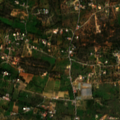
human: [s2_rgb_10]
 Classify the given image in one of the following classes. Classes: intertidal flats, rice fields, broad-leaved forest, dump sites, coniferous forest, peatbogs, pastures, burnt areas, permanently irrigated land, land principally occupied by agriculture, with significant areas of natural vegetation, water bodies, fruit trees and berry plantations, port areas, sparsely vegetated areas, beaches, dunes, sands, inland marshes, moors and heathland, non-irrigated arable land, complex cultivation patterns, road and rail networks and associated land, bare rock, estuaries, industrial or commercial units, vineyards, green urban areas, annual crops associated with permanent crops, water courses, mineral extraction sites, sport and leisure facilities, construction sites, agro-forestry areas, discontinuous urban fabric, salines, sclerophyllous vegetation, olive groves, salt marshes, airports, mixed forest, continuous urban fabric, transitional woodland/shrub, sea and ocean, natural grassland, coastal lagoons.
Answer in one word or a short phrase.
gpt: annual crops associated with permanent crops, complex cultivation patterns, land principally occupied by agriculture, with significant areas of natural vegetation